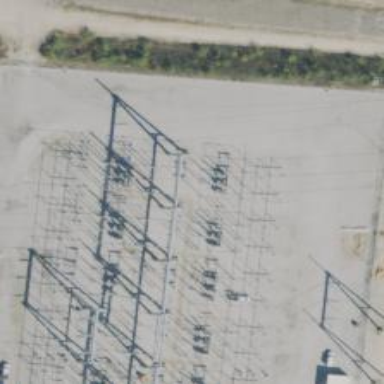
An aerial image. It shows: Switch for power supply.